Interaction volume radius: 10 \u00c5
Interaction volume height: 50 \u00c5
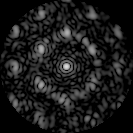
Disorder parameter: 0.4935